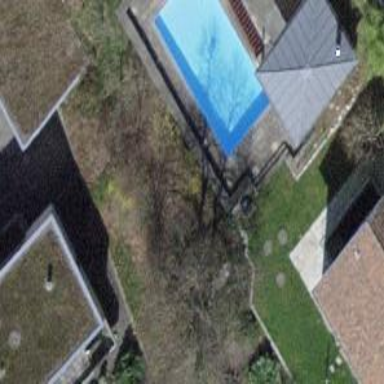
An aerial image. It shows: Swimming pool located in leisure land.